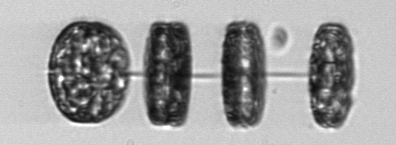
Label: Thalassiosira